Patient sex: F
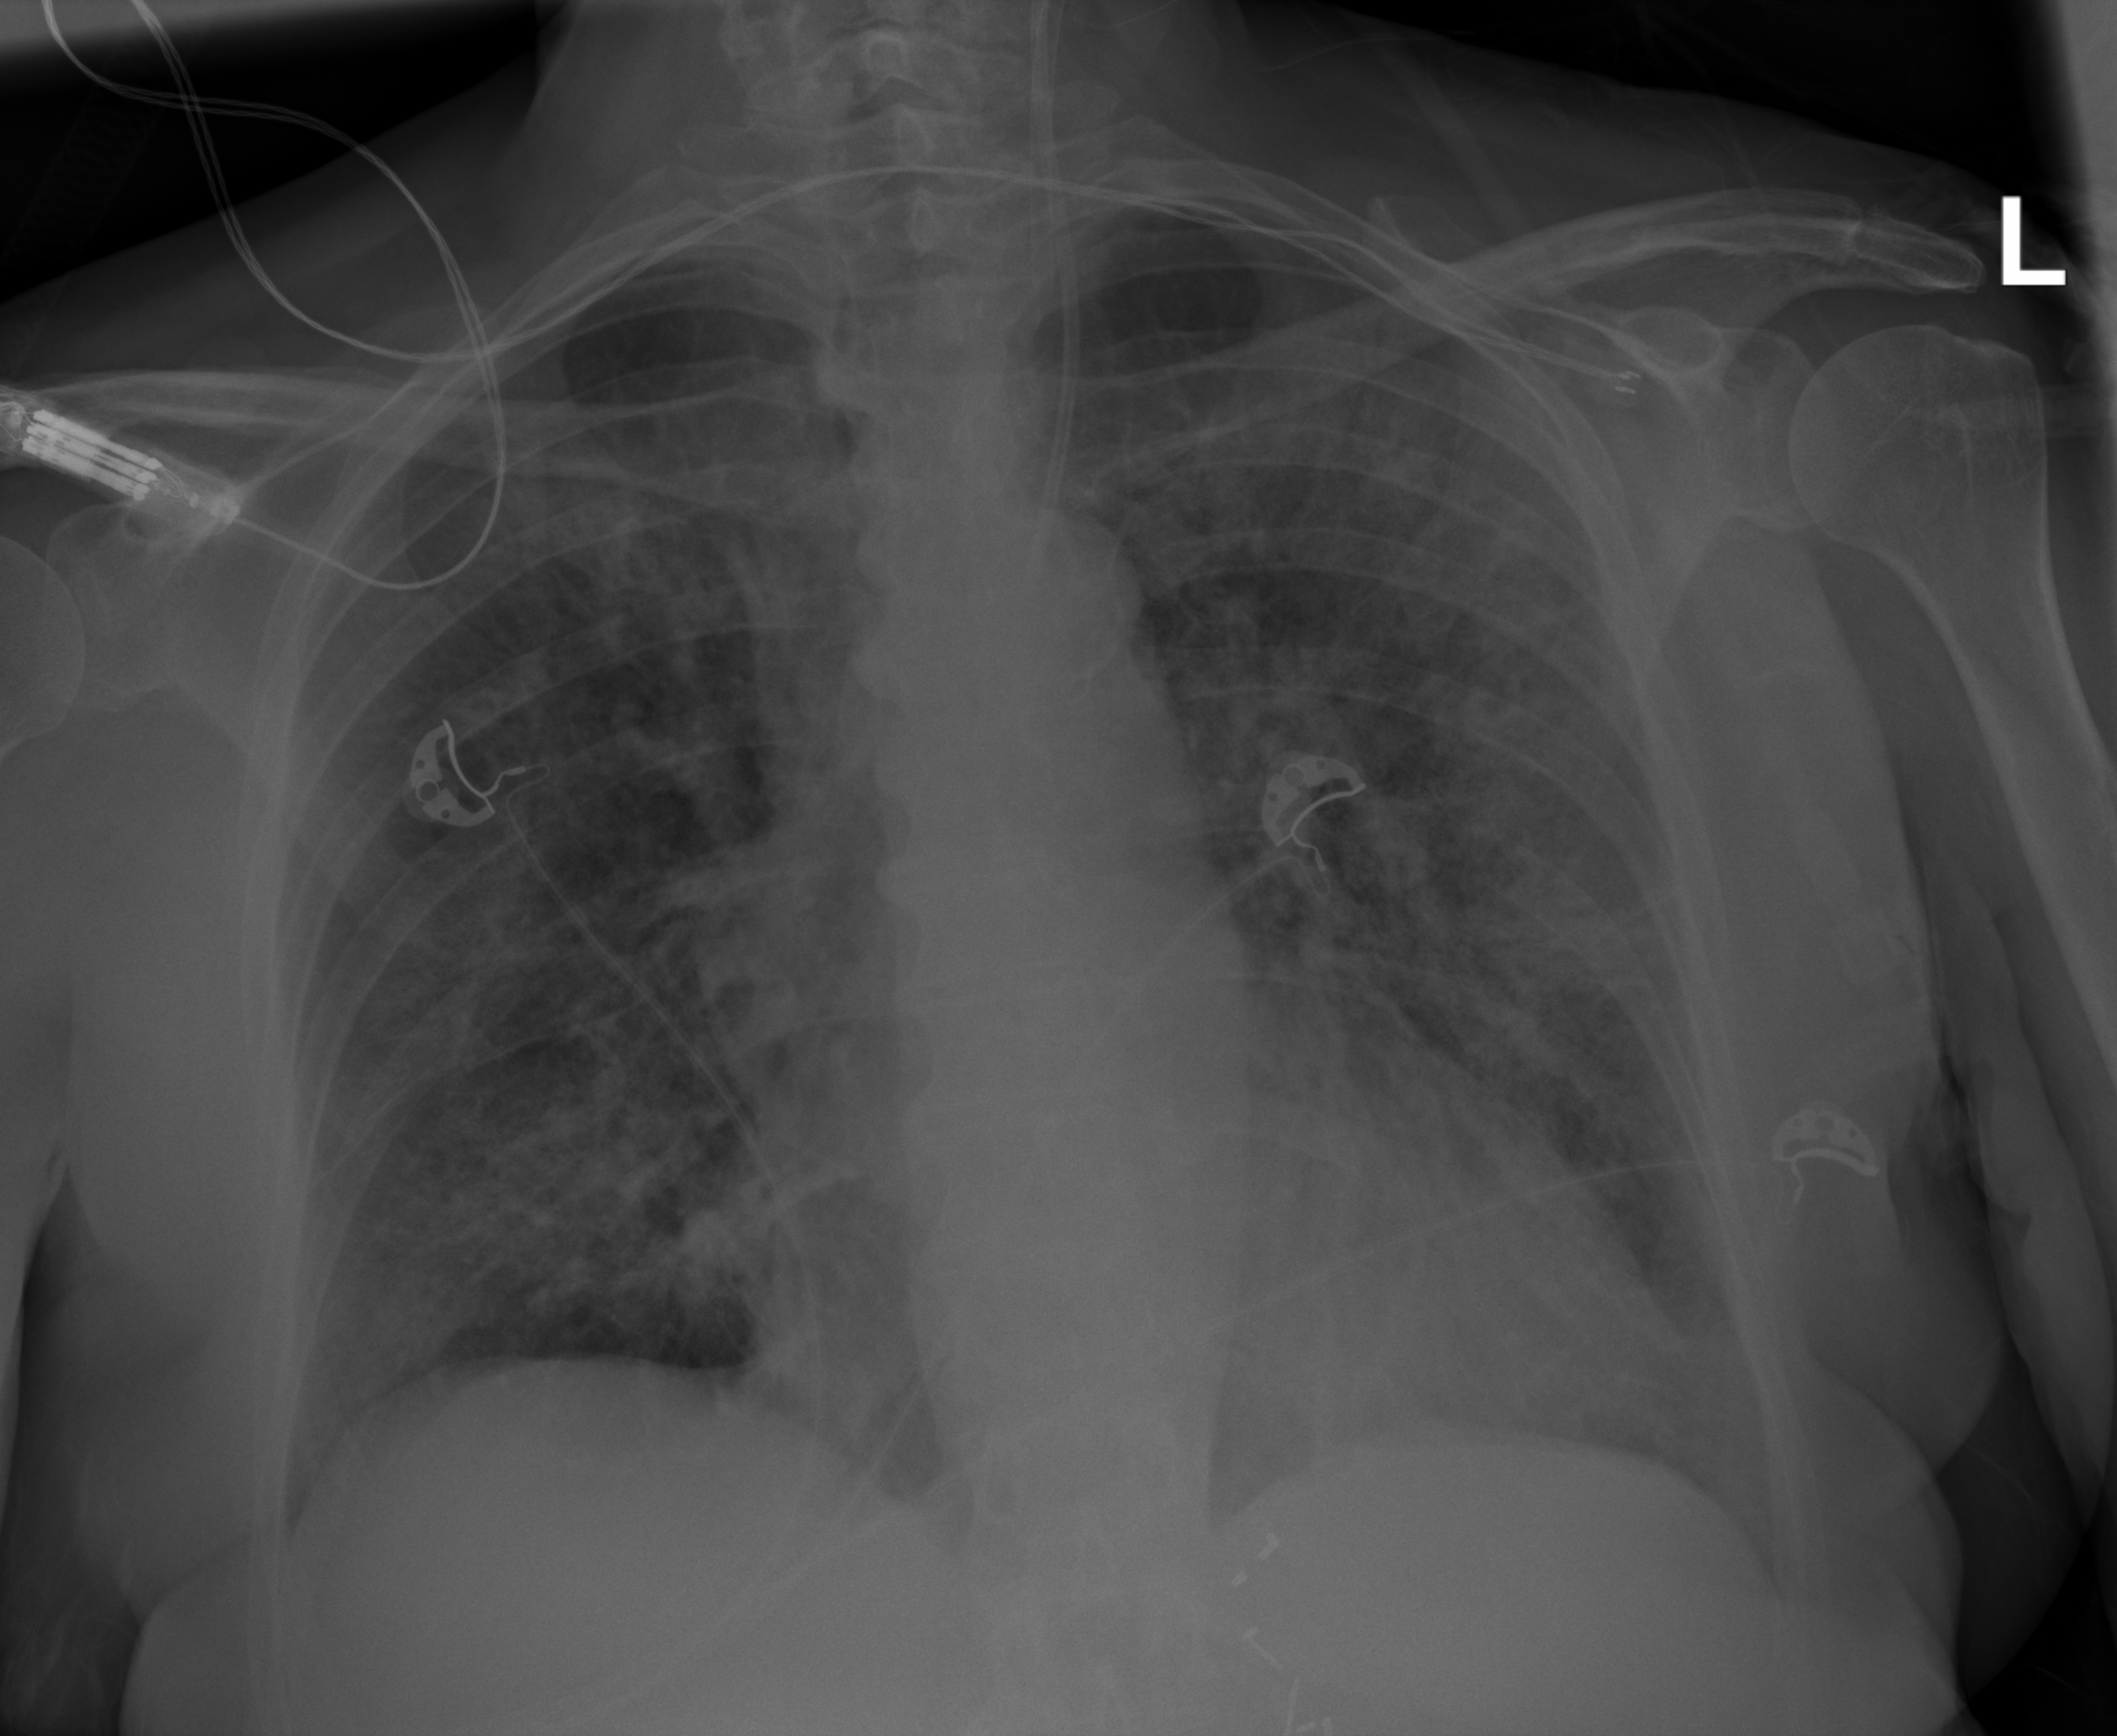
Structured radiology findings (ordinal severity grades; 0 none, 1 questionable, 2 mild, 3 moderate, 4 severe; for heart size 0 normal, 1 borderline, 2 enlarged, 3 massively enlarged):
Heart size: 2
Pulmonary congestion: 1
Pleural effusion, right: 0
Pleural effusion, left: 0
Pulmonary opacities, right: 3
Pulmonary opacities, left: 3
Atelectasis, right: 2
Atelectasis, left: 2